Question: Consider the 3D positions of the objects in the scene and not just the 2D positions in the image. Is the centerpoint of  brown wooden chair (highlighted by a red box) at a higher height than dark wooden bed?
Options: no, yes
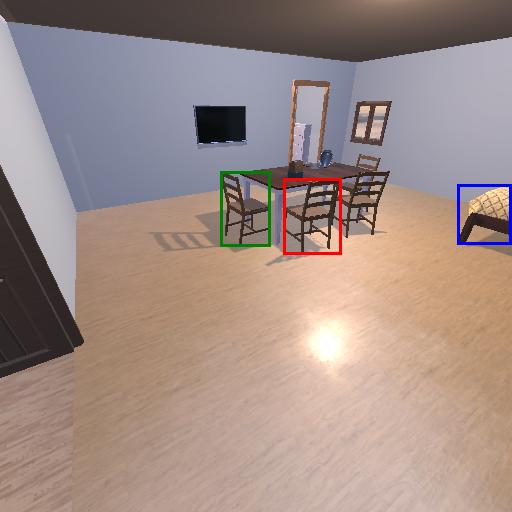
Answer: no